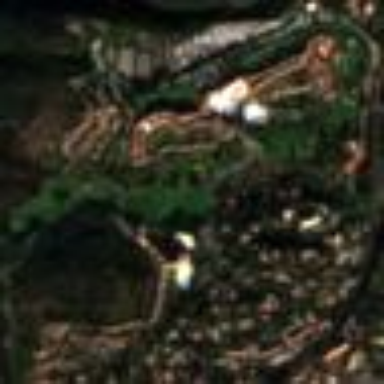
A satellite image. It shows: Residential area with resort that serves as recreation center.